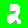
Digit: 2